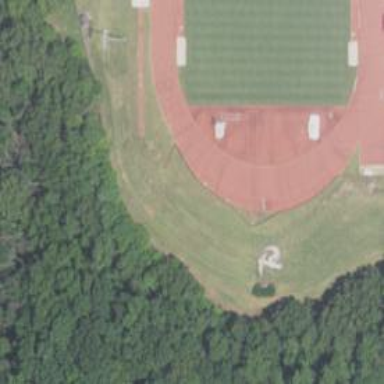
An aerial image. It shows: Track in leisure land.